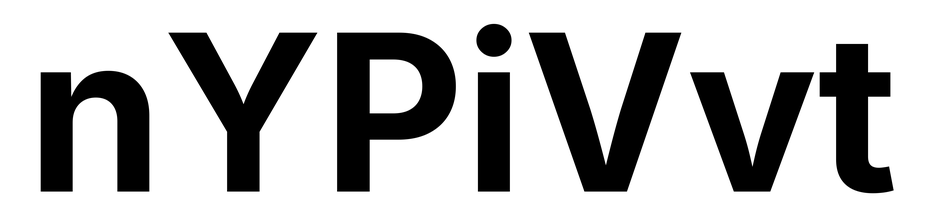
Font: Inter_Bold